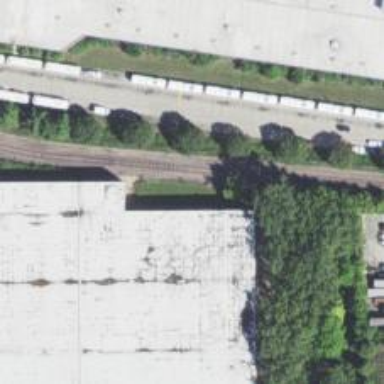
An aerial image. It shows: Abandoned railway siding.